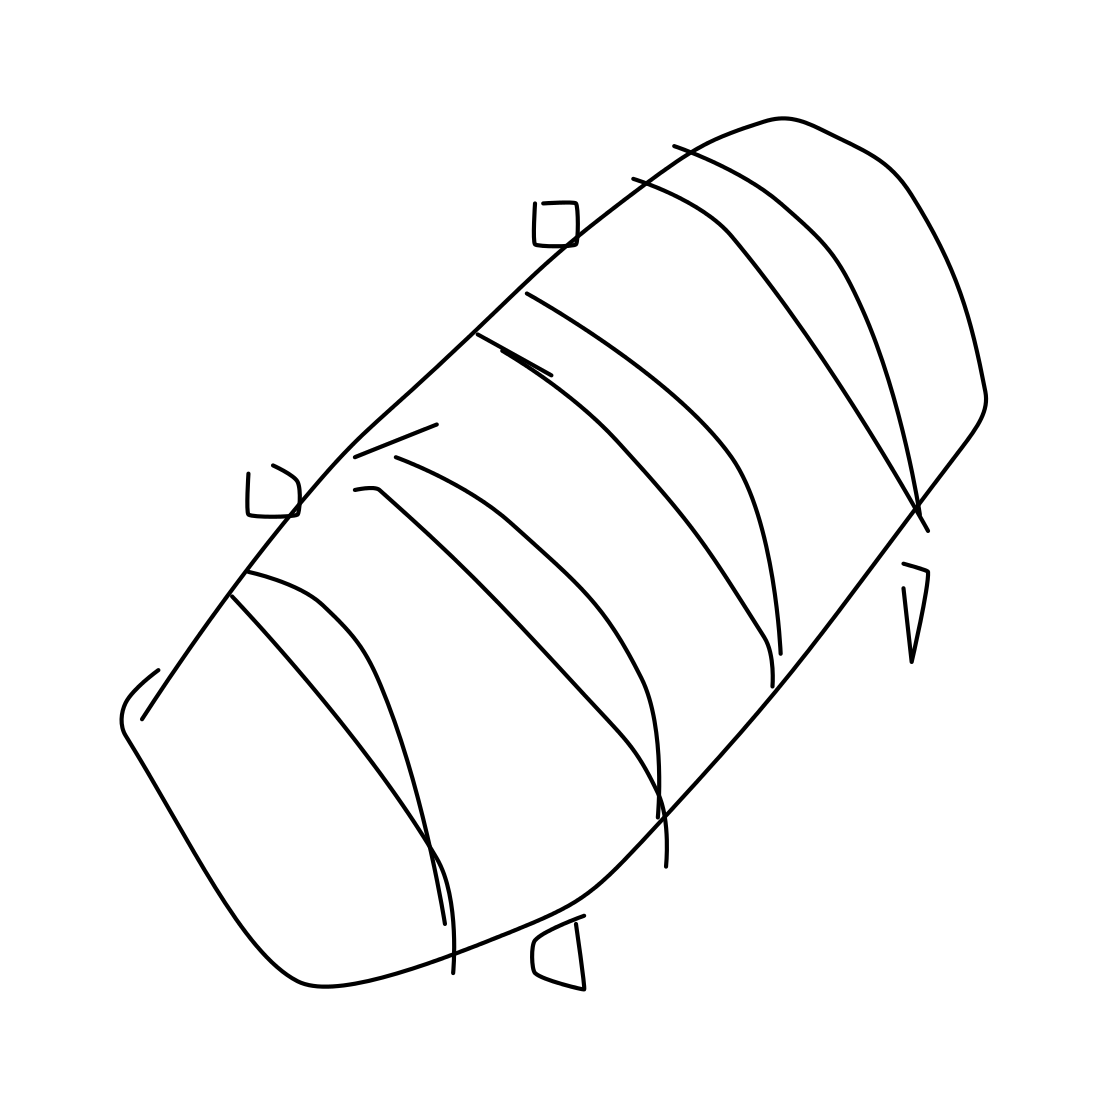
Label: skateboard